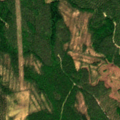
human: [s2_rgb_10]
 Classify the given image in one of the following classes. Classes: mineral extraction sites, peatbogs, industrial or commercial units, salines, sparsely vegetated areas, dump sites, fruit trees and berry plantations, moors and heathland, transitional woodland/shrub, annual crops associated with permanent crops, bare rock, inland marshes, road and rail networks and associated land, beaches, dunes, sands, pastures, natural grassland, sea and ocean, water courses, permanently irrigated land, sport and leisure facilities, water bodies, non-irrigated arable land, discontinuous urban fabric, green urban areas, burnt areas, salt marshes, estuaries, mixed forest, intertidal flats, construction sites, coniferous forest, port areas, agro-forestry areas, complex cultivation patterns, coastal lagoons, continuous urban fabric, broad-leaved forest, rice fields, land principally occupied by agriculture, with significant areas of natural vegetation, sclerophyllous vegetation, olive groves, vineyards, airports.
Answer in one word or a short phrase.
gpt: coniferous forest, mixed forest, transitional woodland/shrub